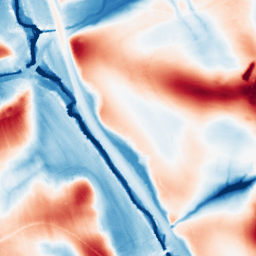
Category: edge_preserving
Decomposition family: guided
Decomposition parameters: radius: 32
eps: 0.001
Upsampling method: sinc_blackman
Upsampling parameters: scale: 2
kernel_size: 8
Upsampling scale: 2